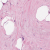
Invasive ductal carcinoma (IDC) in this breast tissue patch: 0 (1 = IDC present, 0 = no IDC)